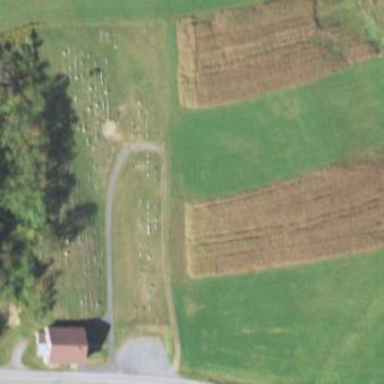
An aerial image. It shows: Grave yard.